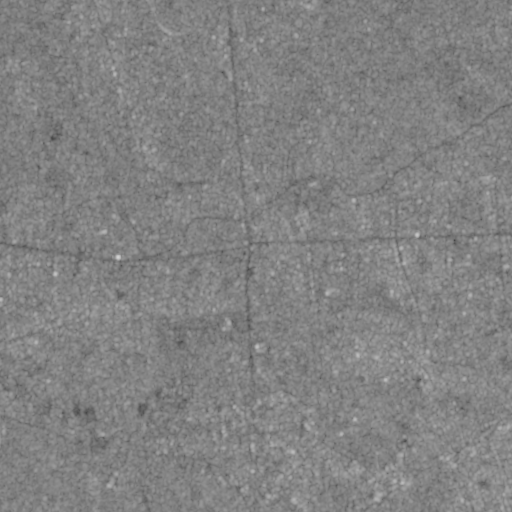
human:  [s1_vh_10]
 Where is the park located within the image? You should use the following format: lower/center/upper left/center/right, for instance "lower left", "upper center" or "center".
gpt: The park is located in the lower left of the image.
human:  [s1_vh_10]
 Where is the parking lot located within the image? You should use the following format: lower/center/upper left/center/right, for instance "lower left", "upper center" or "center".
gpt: The parking lot is located in the lower center of the image.
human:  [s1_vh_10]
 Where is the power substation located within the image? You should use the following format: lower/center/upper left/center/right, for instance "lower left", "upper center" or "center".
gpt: The power substation is located in the center of the image.
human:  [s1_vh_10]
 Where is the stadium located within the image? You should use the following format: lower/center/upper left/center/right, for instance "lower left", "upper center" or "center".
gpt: The stadium is located in the center of the image.
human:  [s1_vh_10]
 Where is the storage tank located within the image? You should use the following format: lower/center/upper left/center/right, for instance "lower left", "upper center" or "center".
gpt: The storage tank is located in the lower left of the image.
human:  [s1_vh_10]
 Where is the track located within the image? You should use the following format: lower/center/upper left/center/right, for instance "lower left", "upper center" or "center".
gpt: The track is located in the center right of the image.
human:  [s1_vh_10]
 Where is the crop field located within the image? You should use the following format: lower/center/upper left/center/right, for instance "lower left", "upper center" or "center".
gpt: There is no crop field in the image.

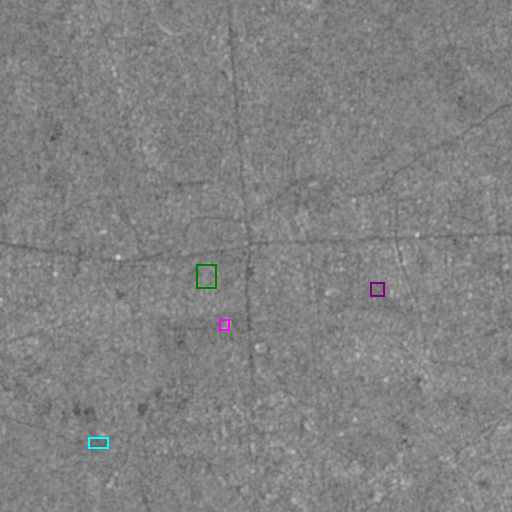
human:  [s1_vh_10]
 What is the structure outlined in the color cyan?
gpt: The structure outlined in cyan is a park.
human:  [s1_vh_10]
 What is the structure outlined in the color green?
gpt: The structure outlined in green is a power substation.
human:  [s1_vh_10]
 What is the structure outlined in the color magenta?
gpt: The structure outlined in magenta is a stadium.
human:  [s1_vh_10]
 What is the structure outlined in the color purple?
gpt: The structure outlined in purple is a track.
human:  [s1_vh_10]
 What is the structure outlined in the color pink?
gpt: There is no pink outline.